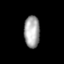
Tissue: prostate
Cell type: T cells
Senescence score: 0.7946
Nuclear area (px): 491
Mean DAPI intensity: 164.912